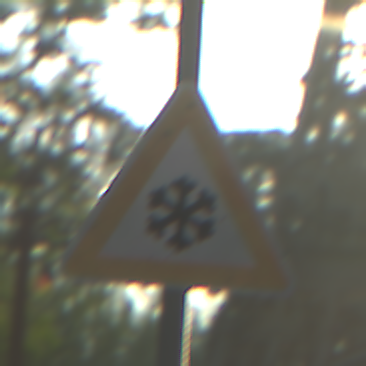
Verkehrszeichen: SchneeOderEisglaette
Umgebung: Outdoor, Suburban
Tageszeit: SunriseSunset
Wetter: Clear
Licht: Natural
Jahreszeit: NotSpecified
Kontrast: HighContrast